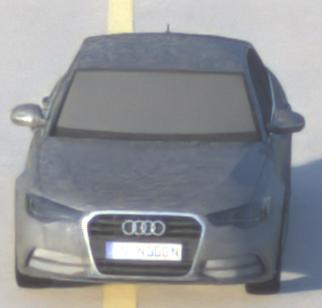
Make: Audi
Model: A6 2.0 TFSI
Detailed model: A6 (C7) Limousine
Model produced from: 2011/10
Model produced until: 2014/09
Doors: 4
Color: gray
Road condition: dry road
Daytime: sunrise or sunset
Contrast: low contrast